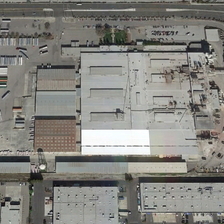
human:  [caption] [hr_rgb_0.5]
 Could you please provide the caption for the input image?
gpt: lots of containers and cars can be seen outside these factory buildings alongside a straight road .

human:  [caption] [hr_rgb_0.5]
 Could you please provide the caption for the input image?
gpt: the white mills in the industrial is near a street .

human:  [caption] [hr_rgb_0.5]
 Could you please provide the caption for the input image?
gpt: there is several lines of trucks parked in a factory .

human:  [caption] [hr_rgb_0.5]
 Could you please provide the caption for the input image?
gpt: there is several lines of trucks parked in a factory .

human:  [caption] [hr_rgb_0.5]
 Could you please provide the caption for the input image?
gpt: several gray industrial buildings are near a road .